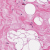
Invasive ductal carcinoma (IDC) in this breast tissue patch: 0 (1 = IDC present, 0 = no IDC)